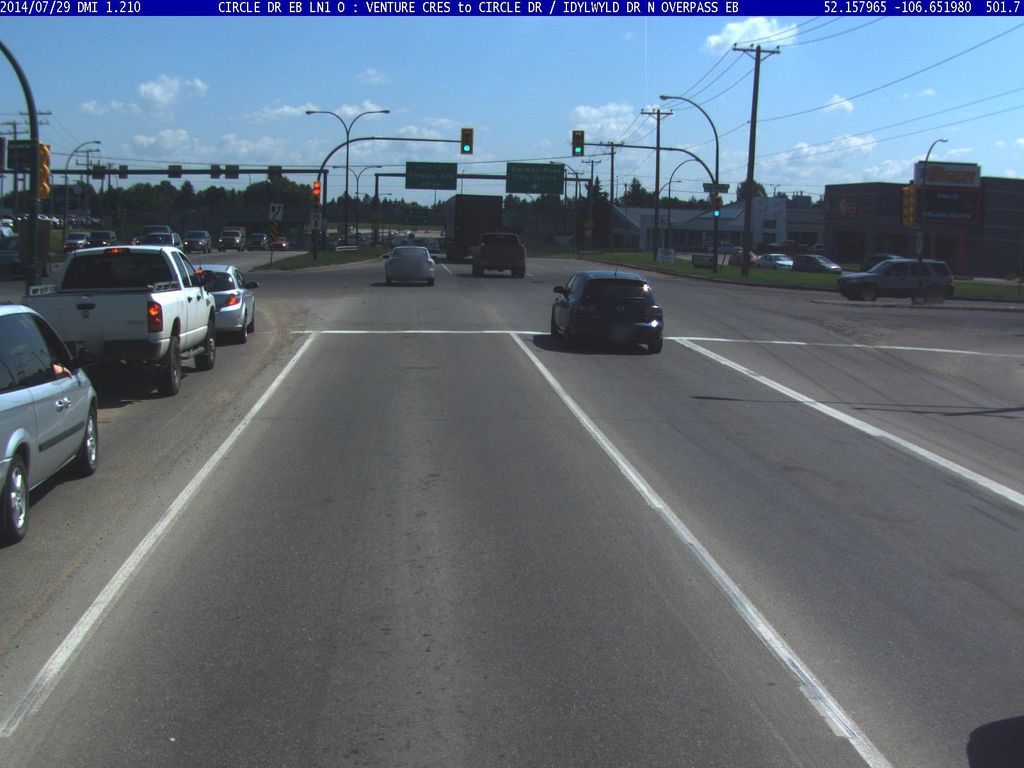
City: saskatoon